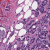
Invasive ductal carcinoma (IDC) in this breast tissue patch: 1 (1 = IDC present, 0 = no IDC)